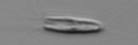
Label: Chrysochromulina